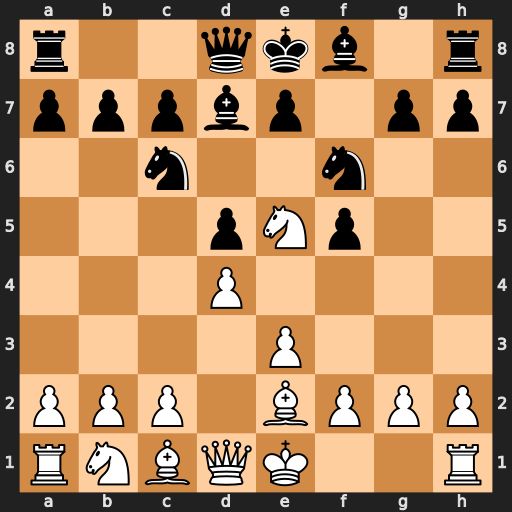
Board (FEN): r2qkb1r/pppbp1pp/2n2n2/3pNp2/3P4/4P3/PPP1BPPP/RNBQK2R
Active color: w
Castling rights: KQkq
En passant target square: -
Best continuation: Bh5+ g6 Nxg6